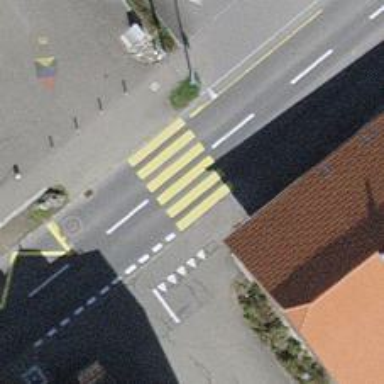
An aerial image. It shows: Uncontrolled crossing on the road.